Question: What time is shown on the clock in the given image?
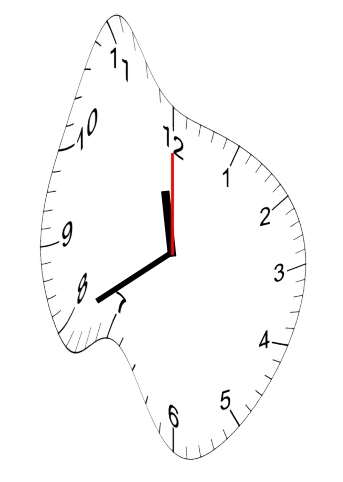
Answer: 11:40:00